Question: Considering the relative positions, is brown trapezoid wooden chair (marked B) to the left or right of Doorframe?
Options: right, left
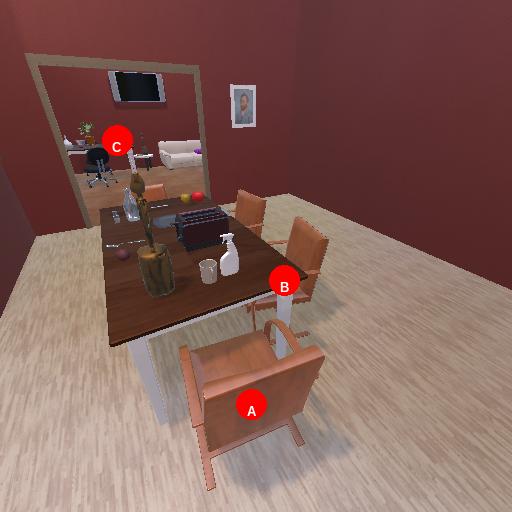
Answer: right